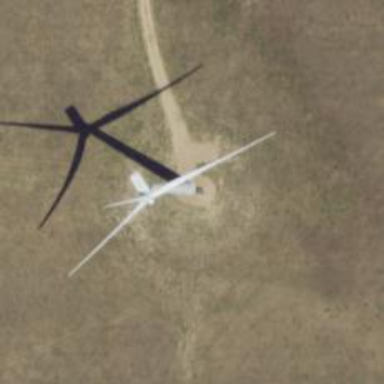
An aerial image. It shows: Wind generator using horizontal axis wind turbines.